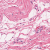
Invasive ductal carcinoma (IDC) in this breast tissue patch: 0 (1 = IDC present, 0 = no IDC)